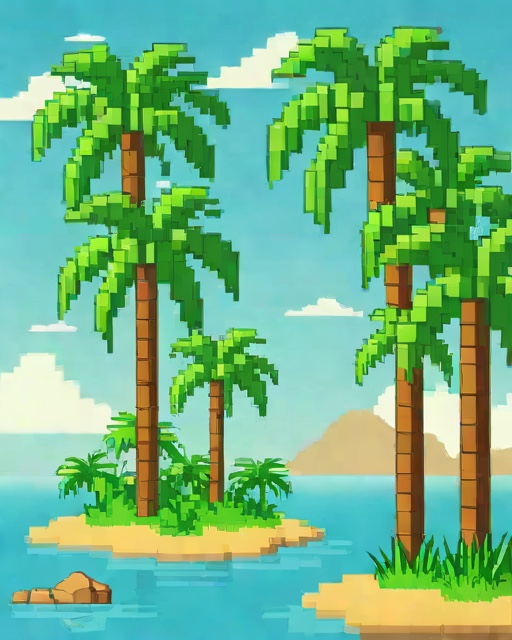
Category: Summer